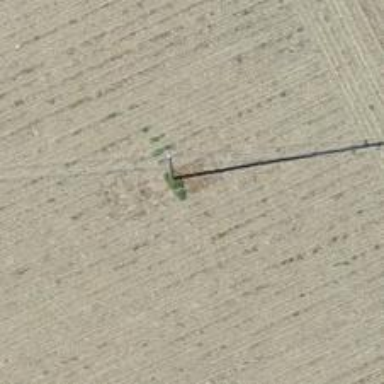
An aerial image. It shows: Power pole.